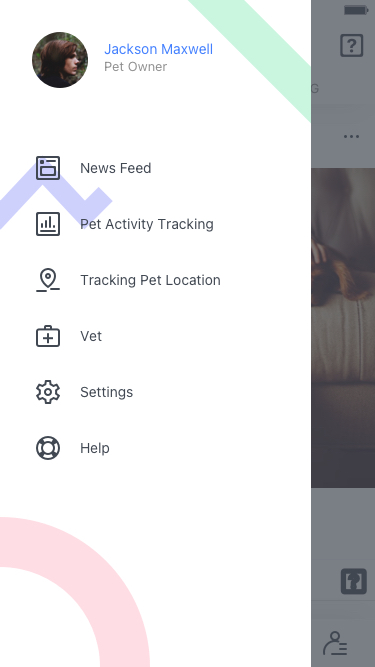
Text in this UI design:
Jackson Maxwell
Pet Owner
News Feed
Pet Activity Tracking
Tracking Pet Location
Vet
Settings
Help